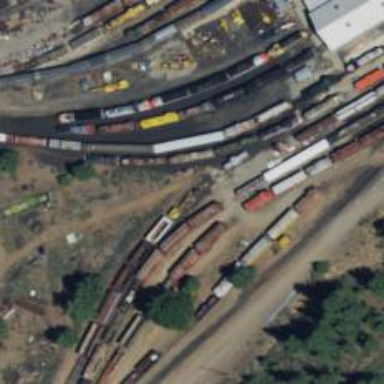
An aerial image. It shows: Preserved railway yard with rails.